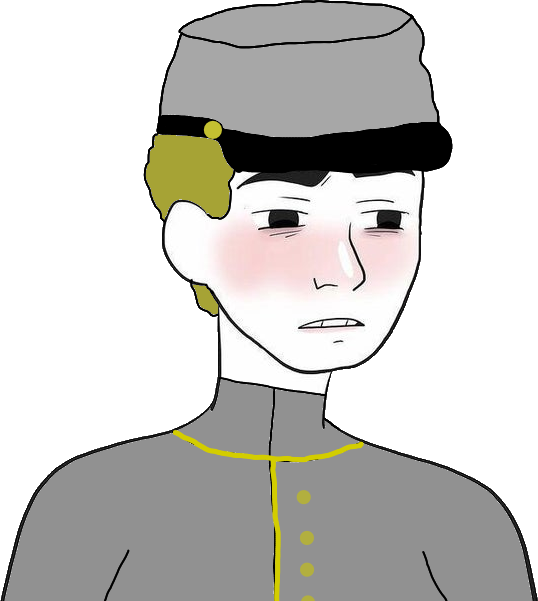
Label: 5_Twinkjak